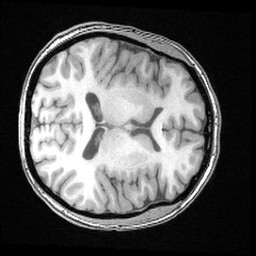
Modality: T1w
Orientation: axial
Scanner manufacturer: ge
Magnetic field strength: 3 T
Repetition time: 0.008572 s
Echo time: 0.003384 s